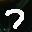
Label: 7